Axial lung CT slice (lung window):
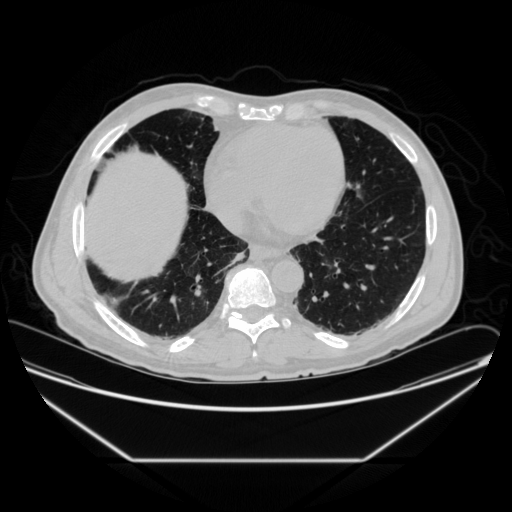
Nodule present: no